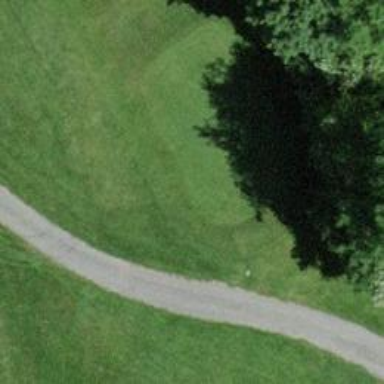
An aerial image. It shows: Grassy area designated as golf tee.